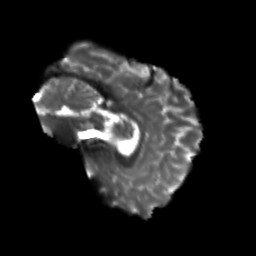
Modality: T2w
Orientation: sagittal
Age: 23
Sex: male
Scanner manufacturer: siemens
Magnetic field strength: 3 T
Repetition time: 3.5 s
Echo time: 0.104 s